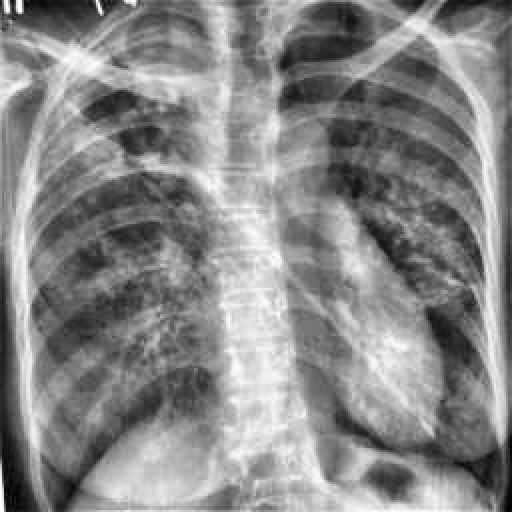
Finding: TUBERCULOSIS